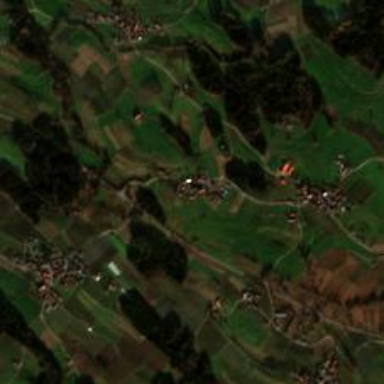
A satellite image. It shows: Small hamlet.